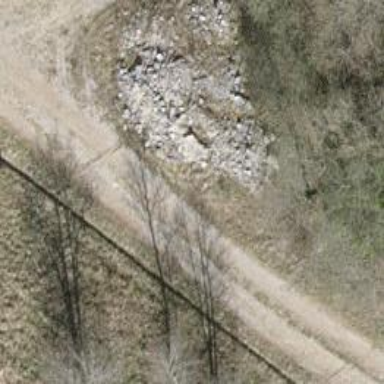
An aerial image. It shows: Track with pebblestone surface. The track type is grade2.